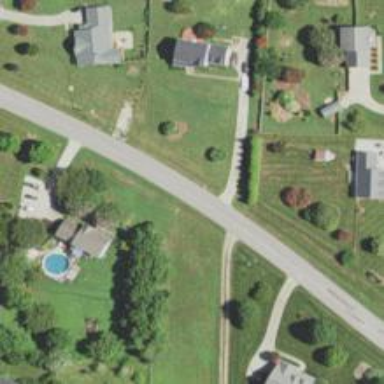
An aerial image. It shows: Driveway leading to service road.